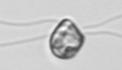
Label: flagellate_morphotype1